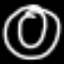
Label: donut